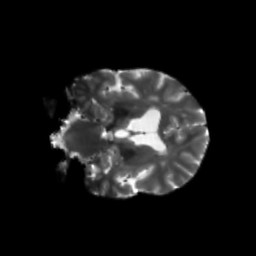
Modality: T2w
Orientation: coronal
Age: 43
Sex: male
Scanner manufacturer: siemens
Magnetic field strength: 3 T
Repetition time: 5.25 s
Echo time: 0.08 s